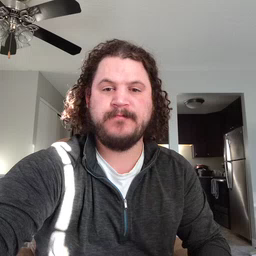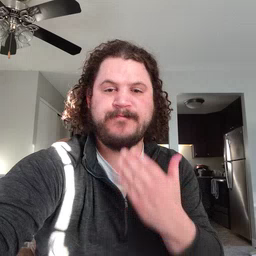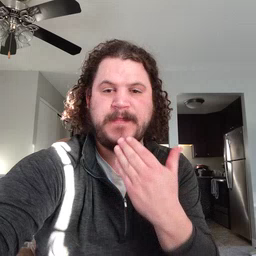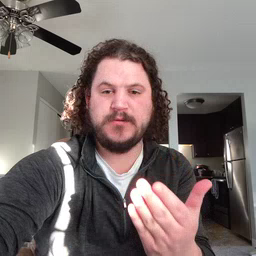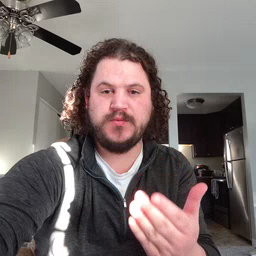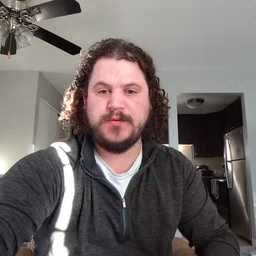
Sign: thankyou